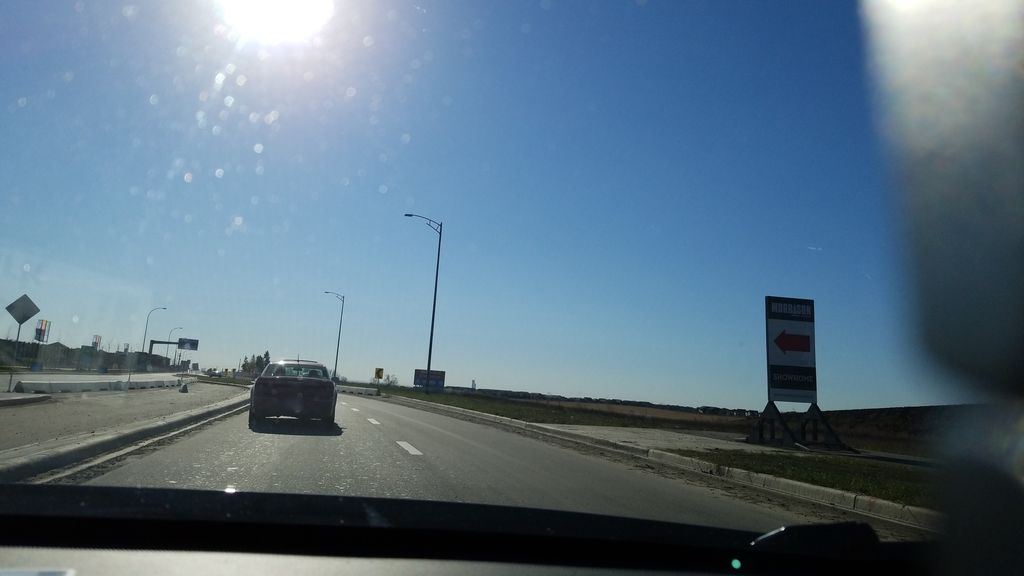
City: edmonton